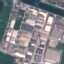
Label: Industrial